Field crop: maize
Growth stage: 1
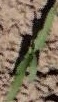
Species: maize